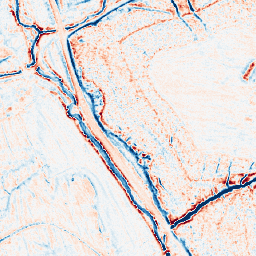
Category: edge_preserving
Decomposition family: anisotropic_diffusion
Decomposition parameters: iterations: 10
kappa: 10
gamma: 0.2
Upsampling method: nearest
Upsampling parameters: scale: 2
Upsampling scale: 2